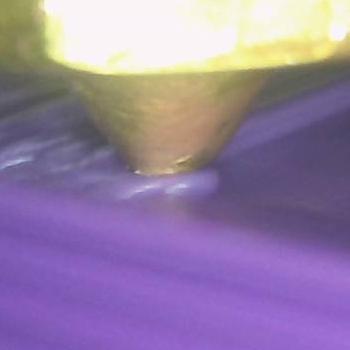
Flow rate: 265%